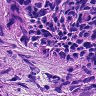
Metastatic tissue present: yes